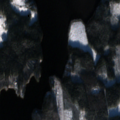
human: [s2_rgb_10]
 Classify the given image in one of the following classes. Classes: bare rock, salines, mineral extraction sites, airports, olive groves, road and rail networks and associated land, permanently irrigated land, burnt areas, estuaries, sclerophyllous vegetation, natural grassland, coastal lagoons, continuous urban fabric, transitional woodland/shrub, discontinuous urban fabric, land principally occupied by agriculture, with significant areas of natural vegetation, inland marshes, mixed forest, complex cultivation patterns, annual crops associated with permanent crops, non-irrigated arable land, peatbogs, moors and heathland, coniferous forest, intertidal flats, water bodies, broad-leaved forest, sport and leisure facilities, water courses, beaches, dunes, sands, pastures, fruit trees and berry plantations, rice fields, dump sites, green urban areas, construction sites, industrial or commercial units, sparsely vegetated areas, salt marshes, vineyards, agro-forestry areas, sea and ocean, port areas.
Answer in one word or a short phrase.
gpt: coniferous forest, mixed forest, water bodies